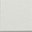
Piece: xx